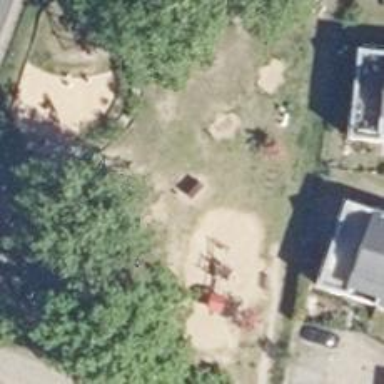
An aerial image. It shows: Playground with playhouse.